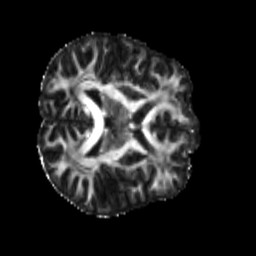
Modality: FA
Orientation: axial
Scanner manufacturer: siemens
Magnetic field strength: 3 T
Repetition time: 4 s
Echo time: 0.0594 s